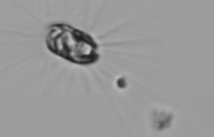
Label: Corethron_hystrix